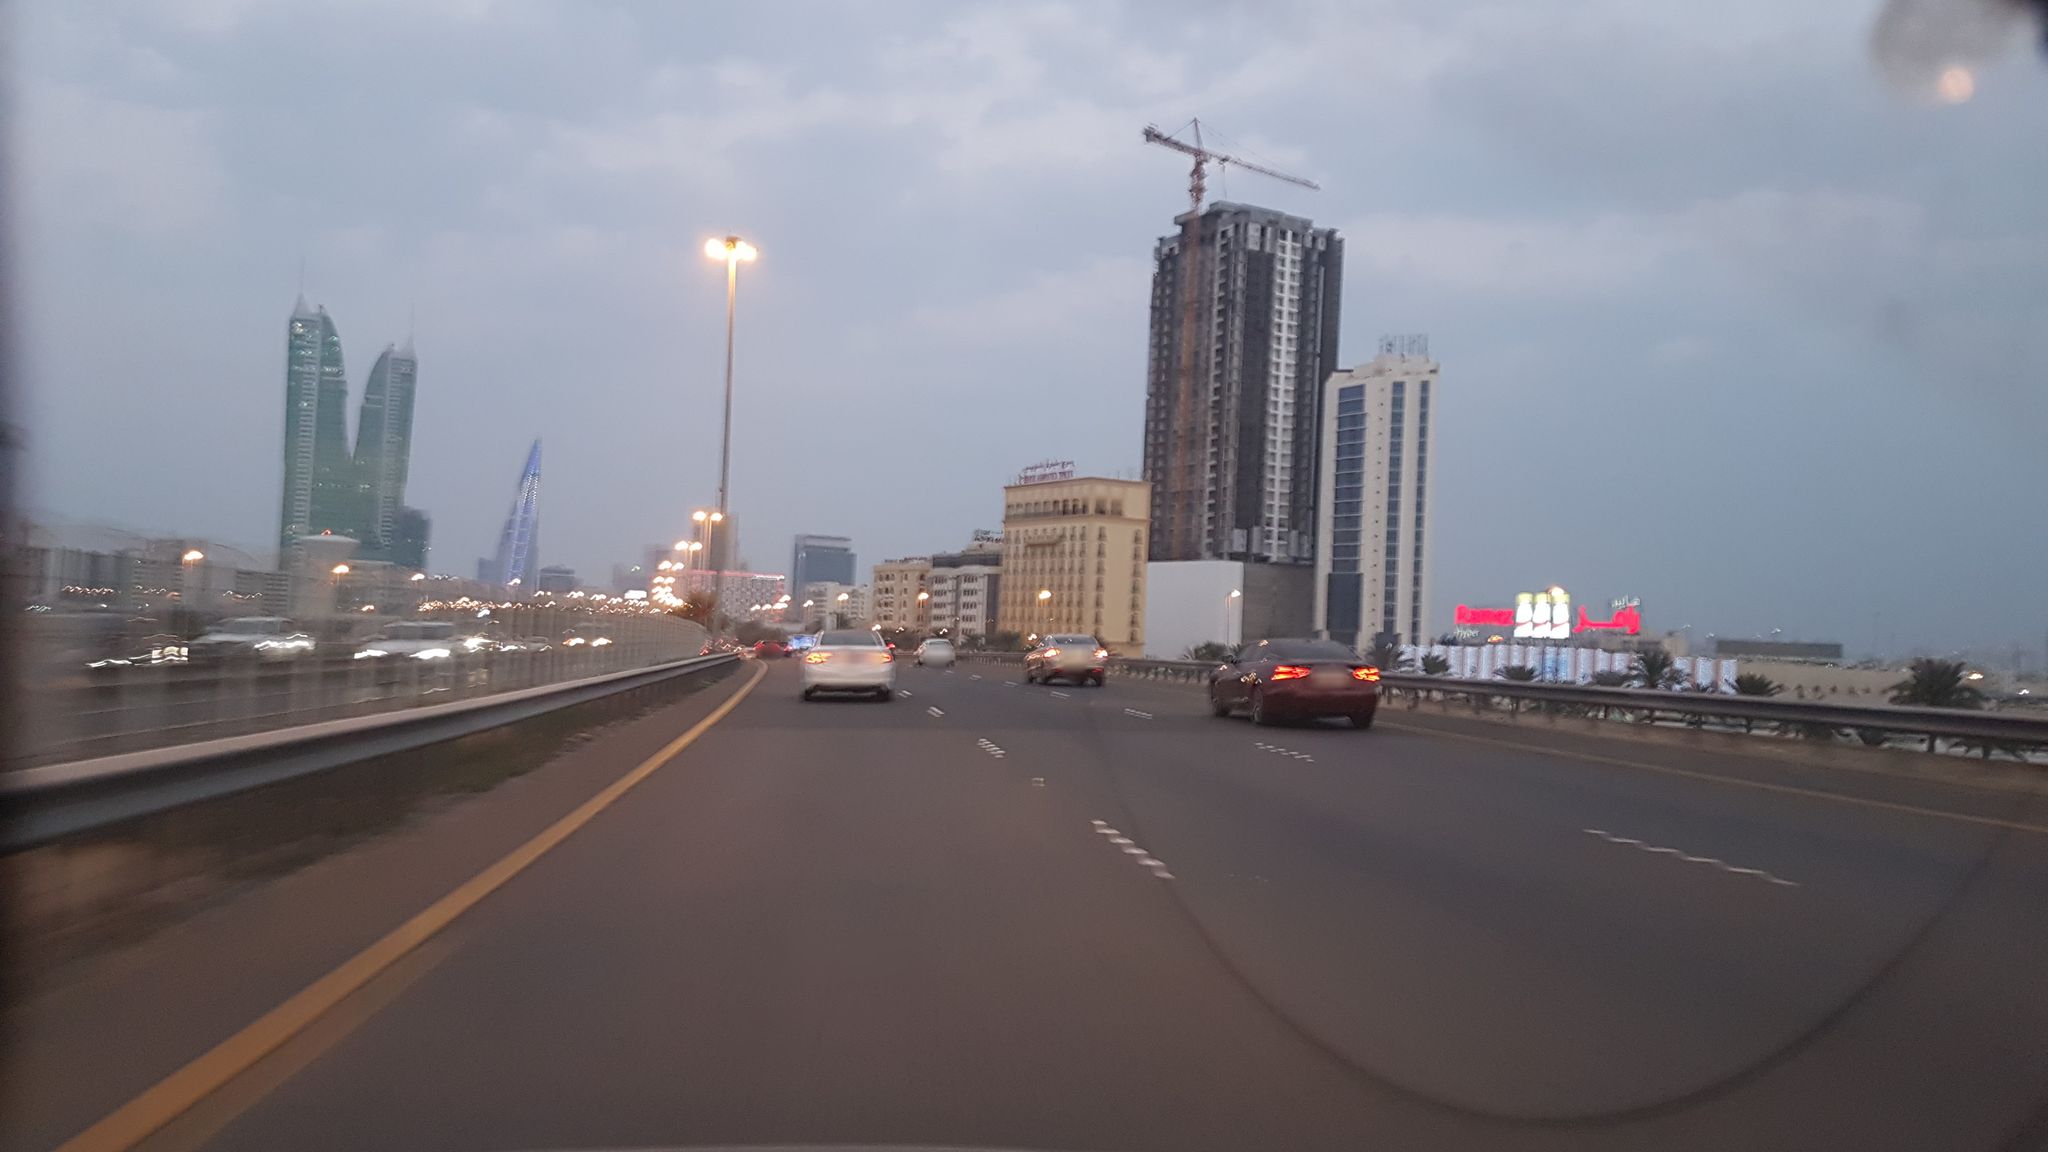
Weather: clear
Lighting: dusk/dawn
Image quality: good
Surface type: driving surface
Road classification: motorway
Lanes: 3
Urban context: urban centre
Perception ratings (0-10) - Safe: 3.66, Lively: 4.58, Beautiful: 2.73, Boring: 3.98, Depressing: 3.71, Wealthy: 3.04